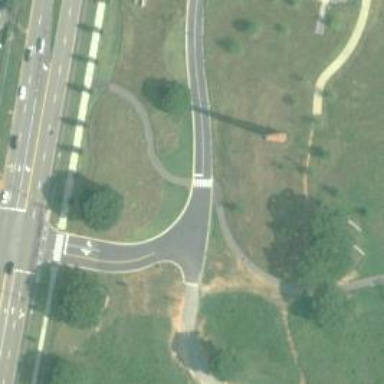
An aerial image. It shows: Marked asphalt cycleway with crossing.